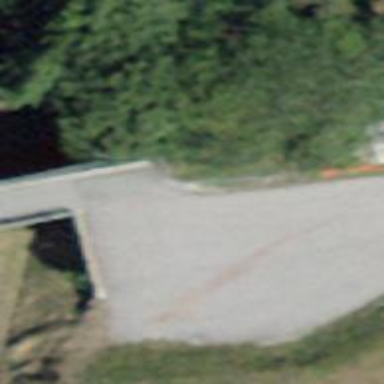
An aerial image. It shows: Turning circle on the road.